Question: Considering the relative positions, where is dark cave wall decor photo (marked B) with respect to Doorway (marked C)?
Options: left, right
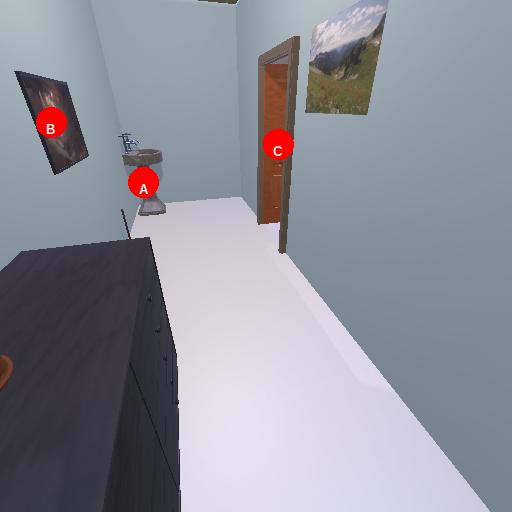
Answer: left